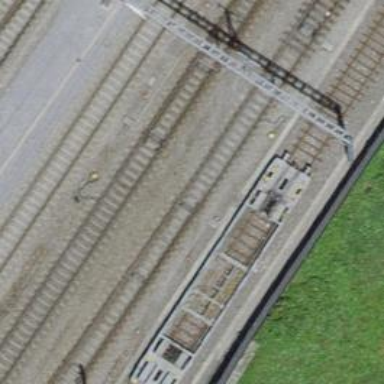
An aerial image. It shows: Single railway track with electrified contact line.